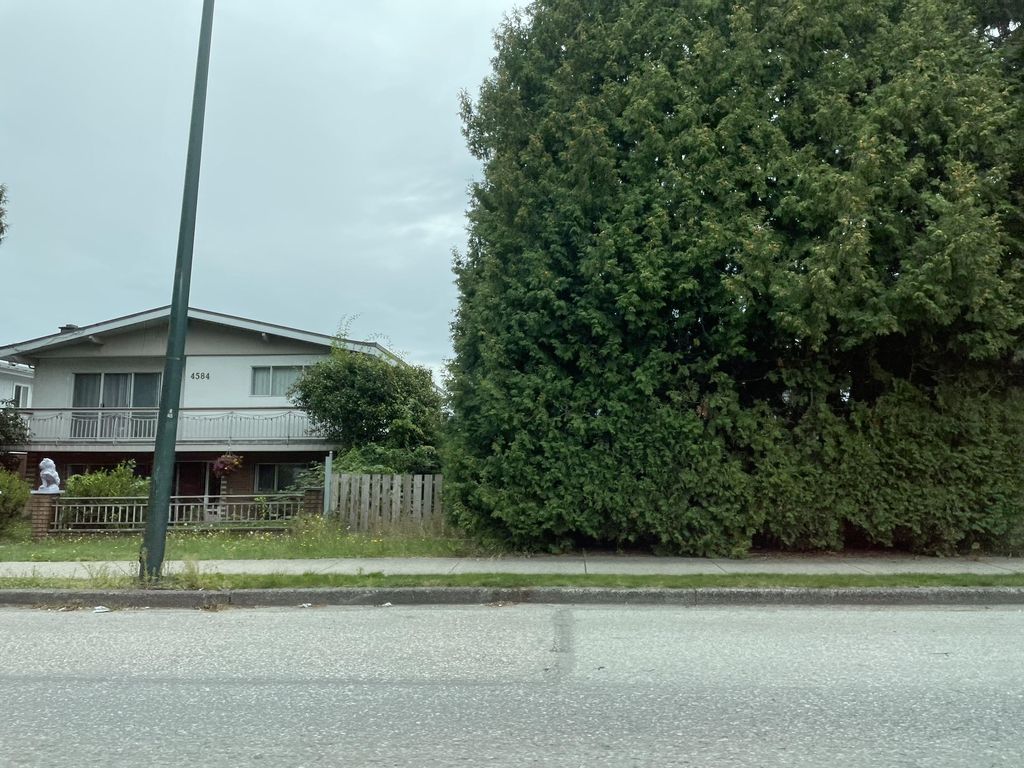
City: vancouver